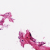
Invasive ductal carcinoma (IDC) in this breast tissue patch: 0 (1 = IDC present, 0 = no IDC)